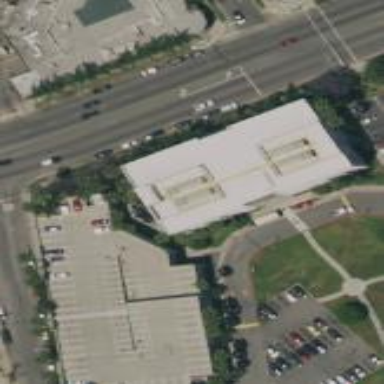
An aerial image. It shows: Commercial building with parking lot.